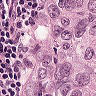
Metastatic tissue present: yes